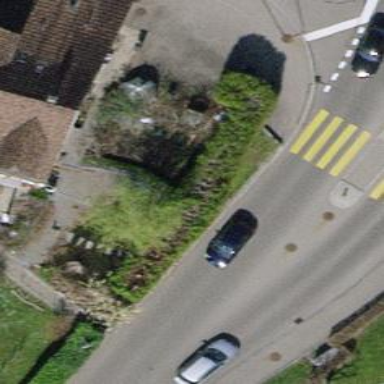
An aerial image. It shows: Hedge acting as barrier.